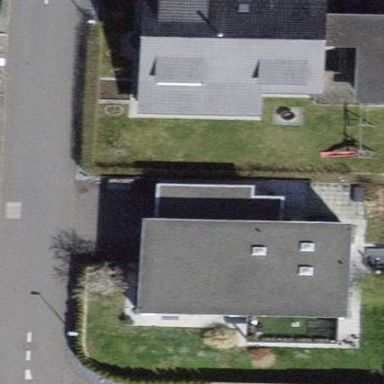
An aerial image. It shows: Residential building.